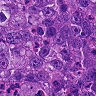
Metastatic tissue present: yes